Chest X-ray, PA view. Patient: 16 years old, sex F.
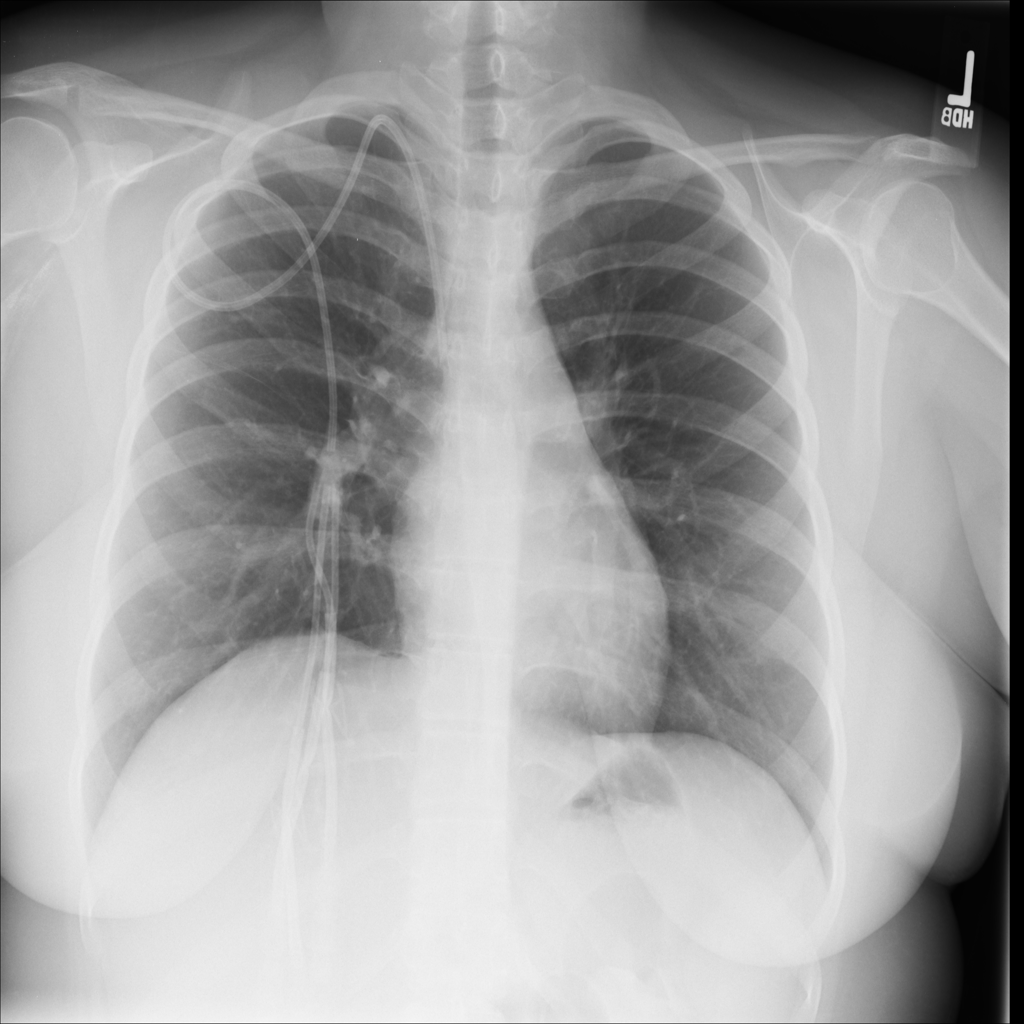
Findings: No Finding